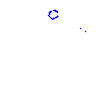
Particle: proton